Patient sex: M
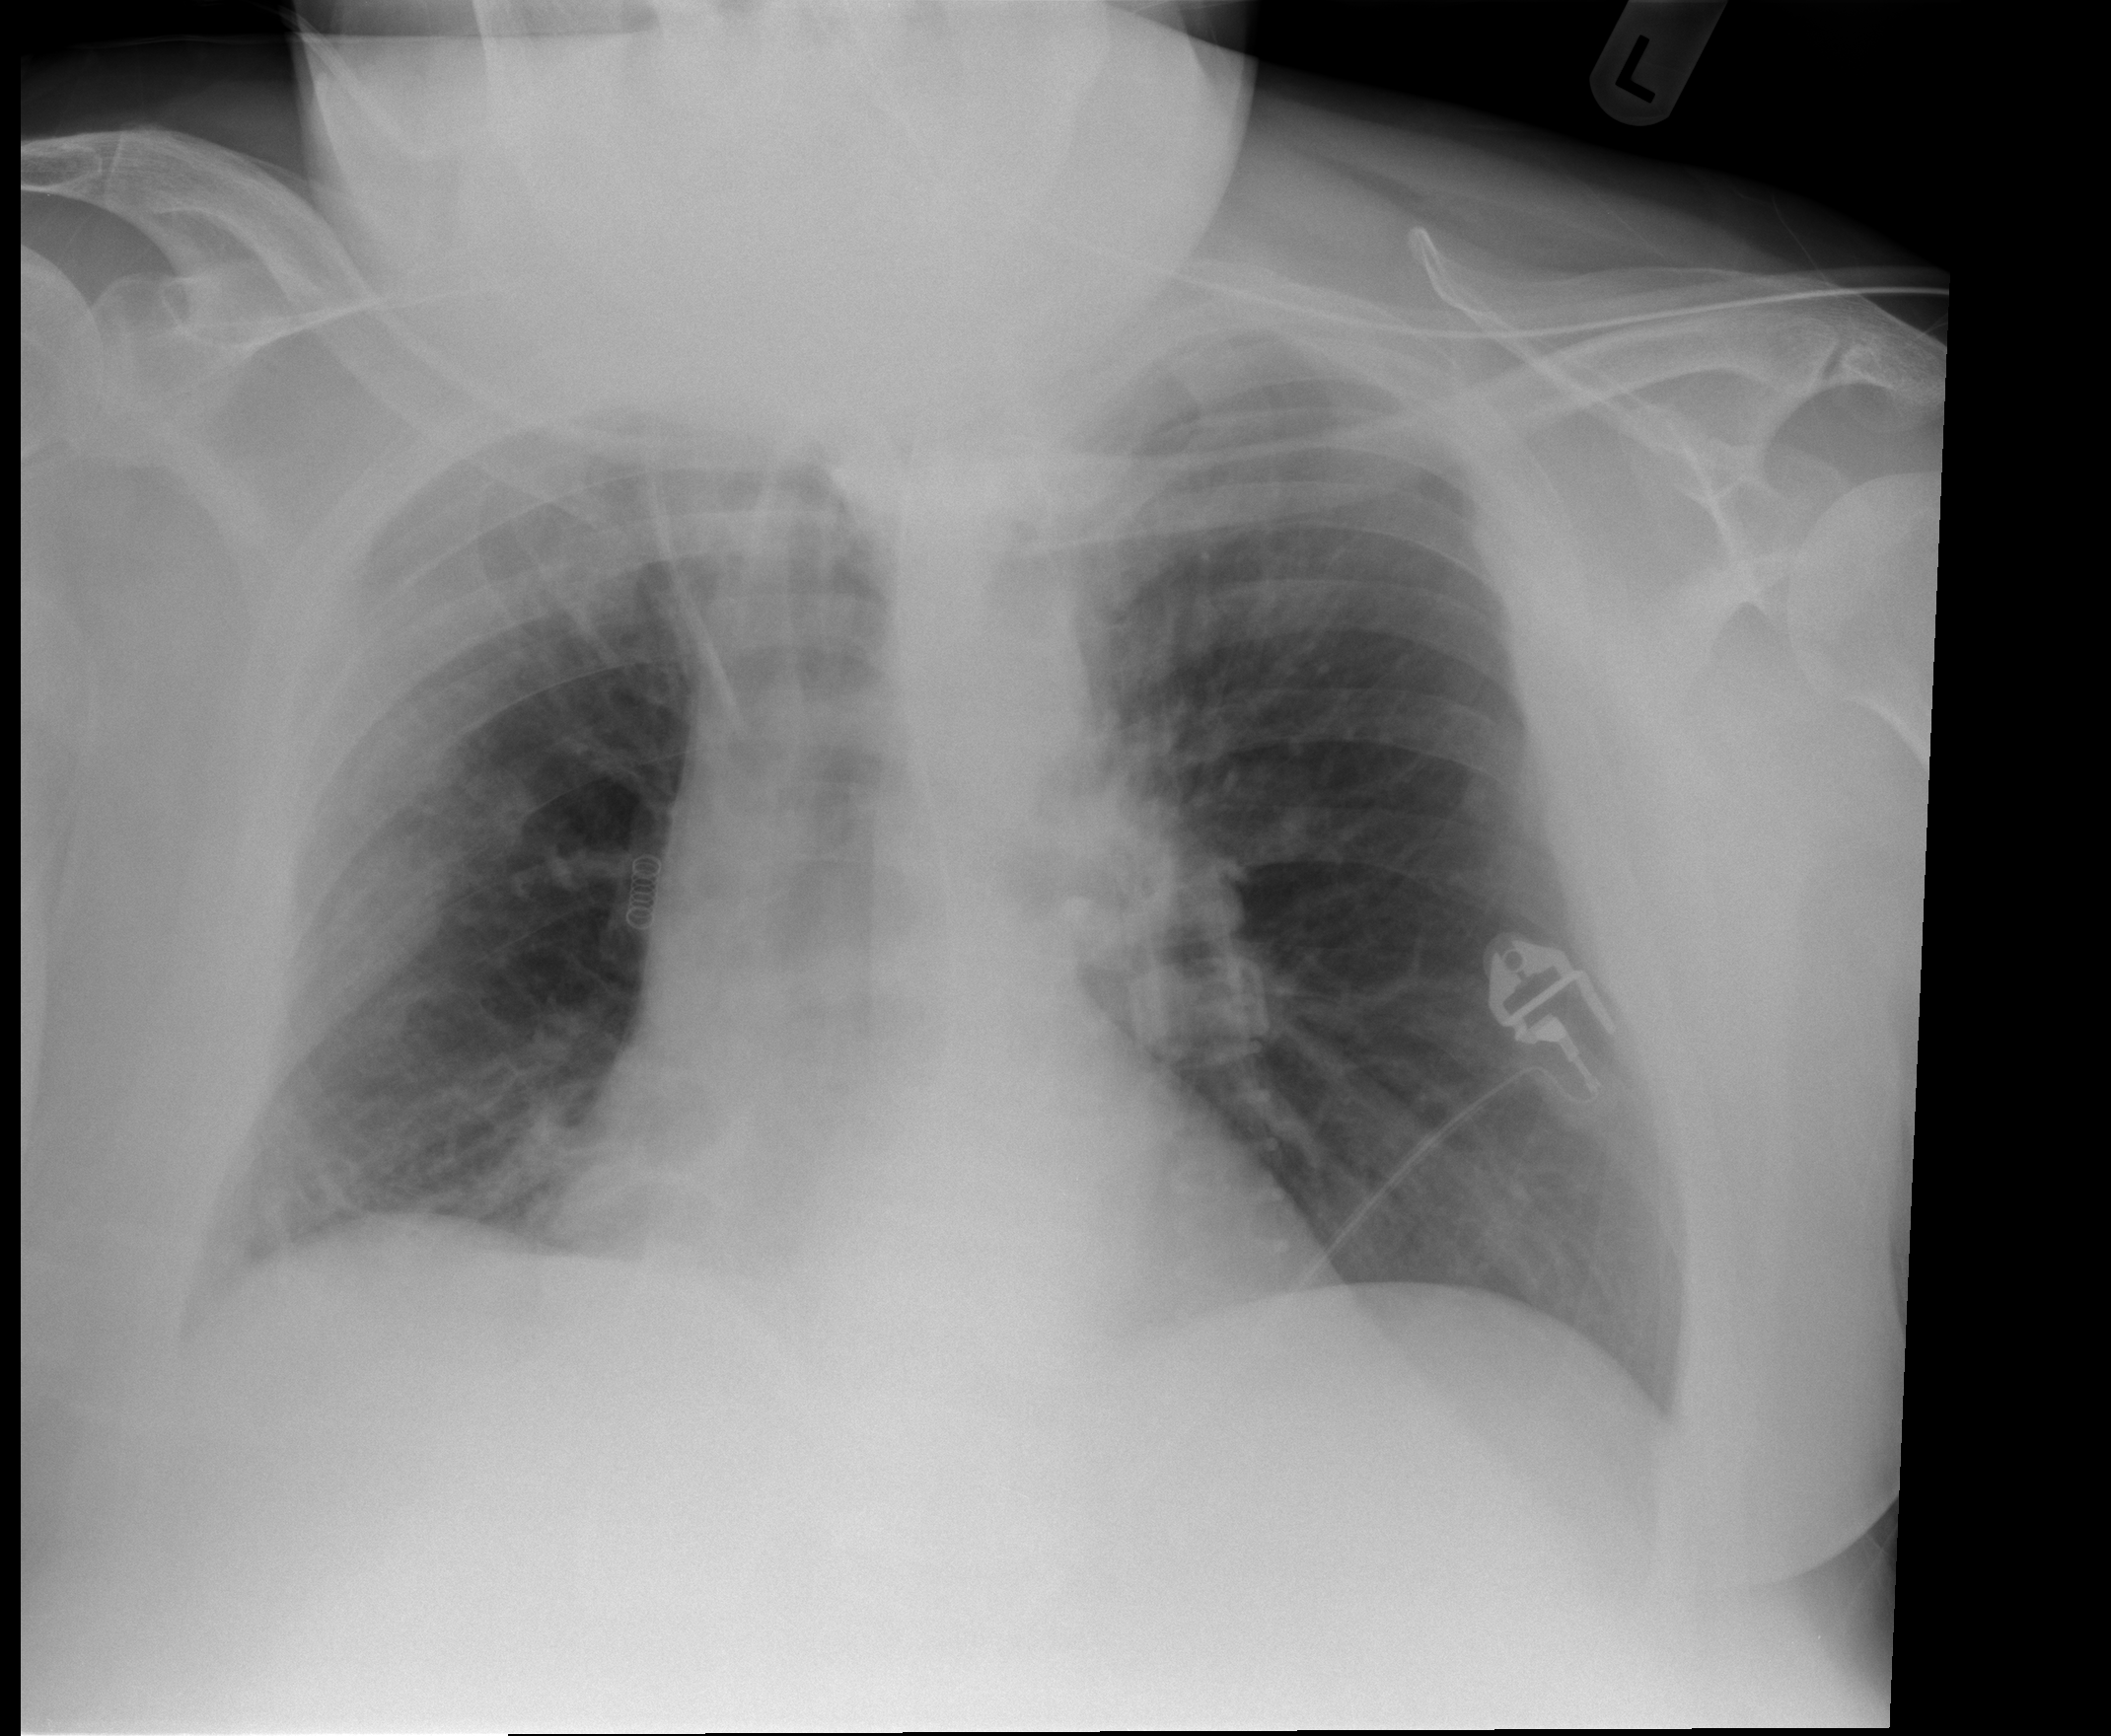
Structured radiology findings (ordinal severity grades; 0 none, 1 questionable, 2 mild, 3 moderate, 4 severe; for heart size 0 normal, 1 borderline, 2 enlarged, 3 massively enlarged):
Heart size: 0
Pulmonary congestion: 2
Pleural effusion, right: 0
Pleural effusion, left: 0
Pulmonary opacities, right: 2
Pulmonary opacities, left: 0
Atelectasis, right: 2
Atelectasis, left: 0